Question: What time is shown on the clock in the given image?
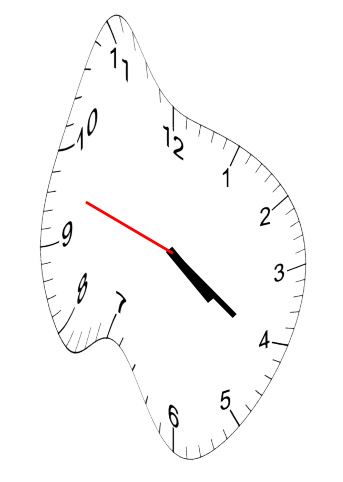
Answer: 04:20:48